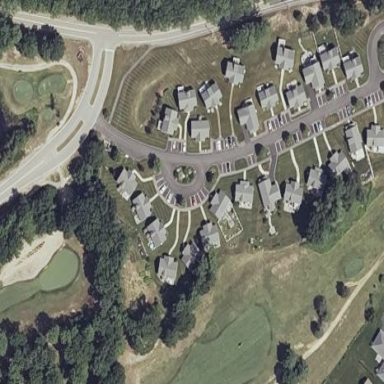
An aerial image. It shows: Suburban residential area.